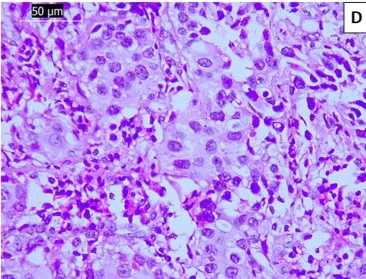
Histopathology of the cervical biopsy. Highly atypical squamous cells, H&E stain, original magnification 400x. H&E: hematoxylin and eosin.
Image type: pathology (h&e)